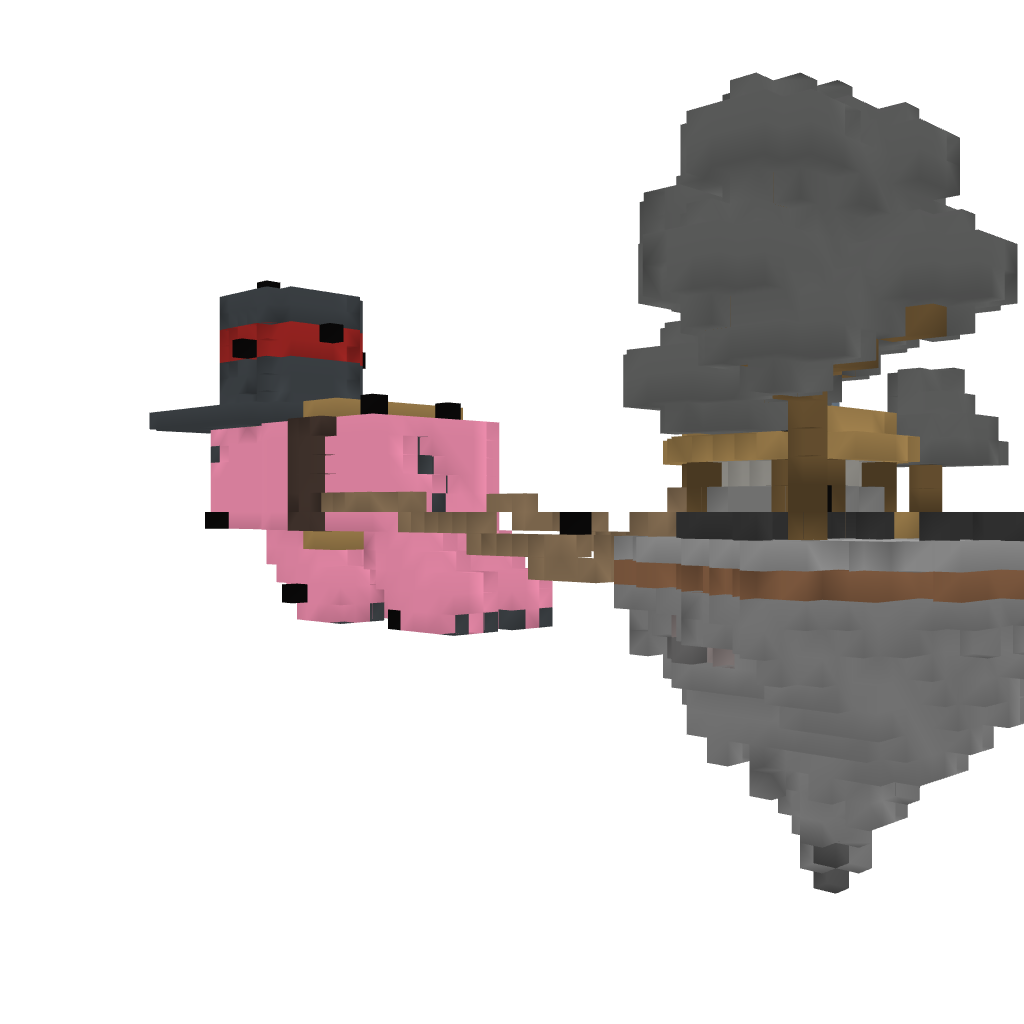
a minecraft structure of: Flying Pig